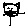
Label: cat